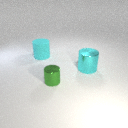
large cyan metal cylinder in front of large cyan rubber cylinder